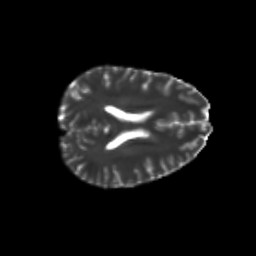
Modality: T2w
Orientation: axial
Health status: healthy
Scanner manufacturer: philips
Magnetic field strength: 3 T
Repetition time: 6.964 s
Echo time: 0.092 s